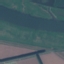
Label: River